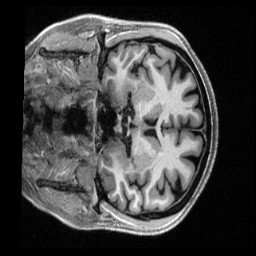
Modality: T1w
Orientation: coronal
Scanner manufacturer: siemens
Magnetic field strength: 3 T
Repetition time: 2.5 s
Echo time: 0.00231 s